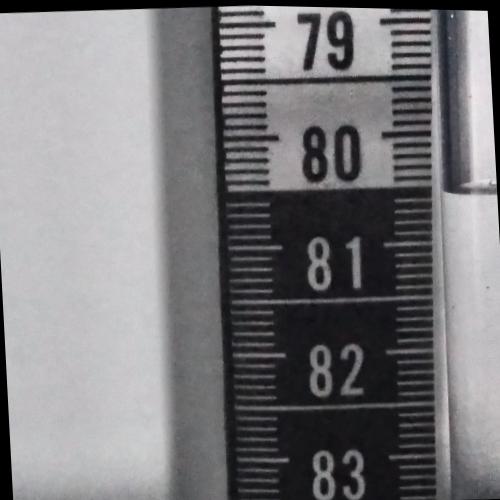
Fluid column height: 80.6 cm